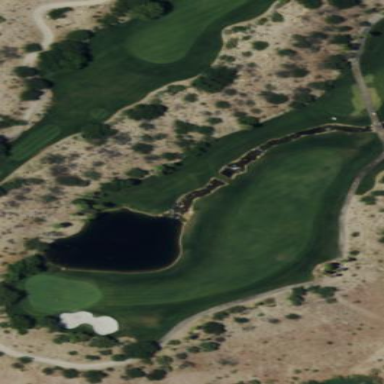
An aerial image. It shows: Area with grass used as rough in golf course.